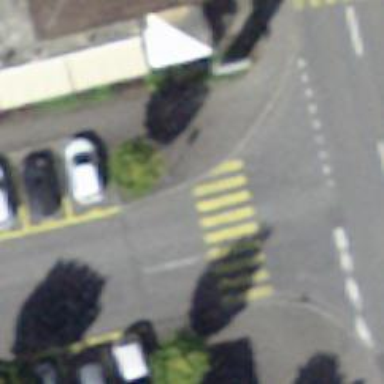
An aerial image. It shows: Asphalt parking aisle. It serves as parking surface for vehicles.